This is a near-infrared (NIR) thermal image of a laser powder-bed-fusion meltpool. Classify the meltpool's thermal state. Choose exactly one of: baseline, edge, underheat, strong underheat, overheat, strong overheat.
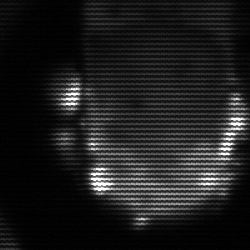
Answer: baseline